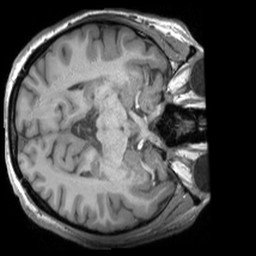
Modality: T1w
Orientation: axial
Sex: female